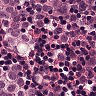
Metastatic tissue present: yes